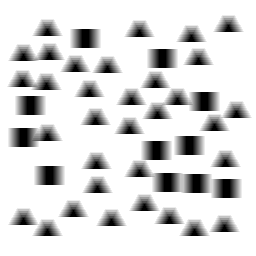
Squares: 11
Triangles: 33
Stars: 0
Total shapes: 44